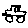
Label: car